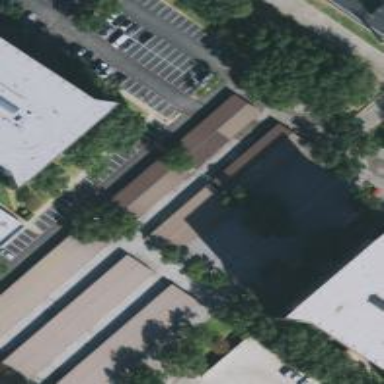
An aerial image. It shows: Parking area with carports.